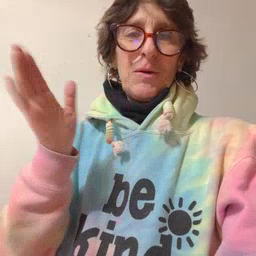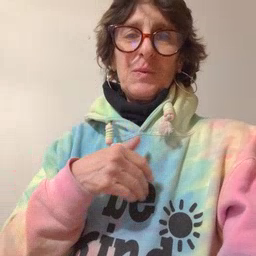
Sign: bedroom